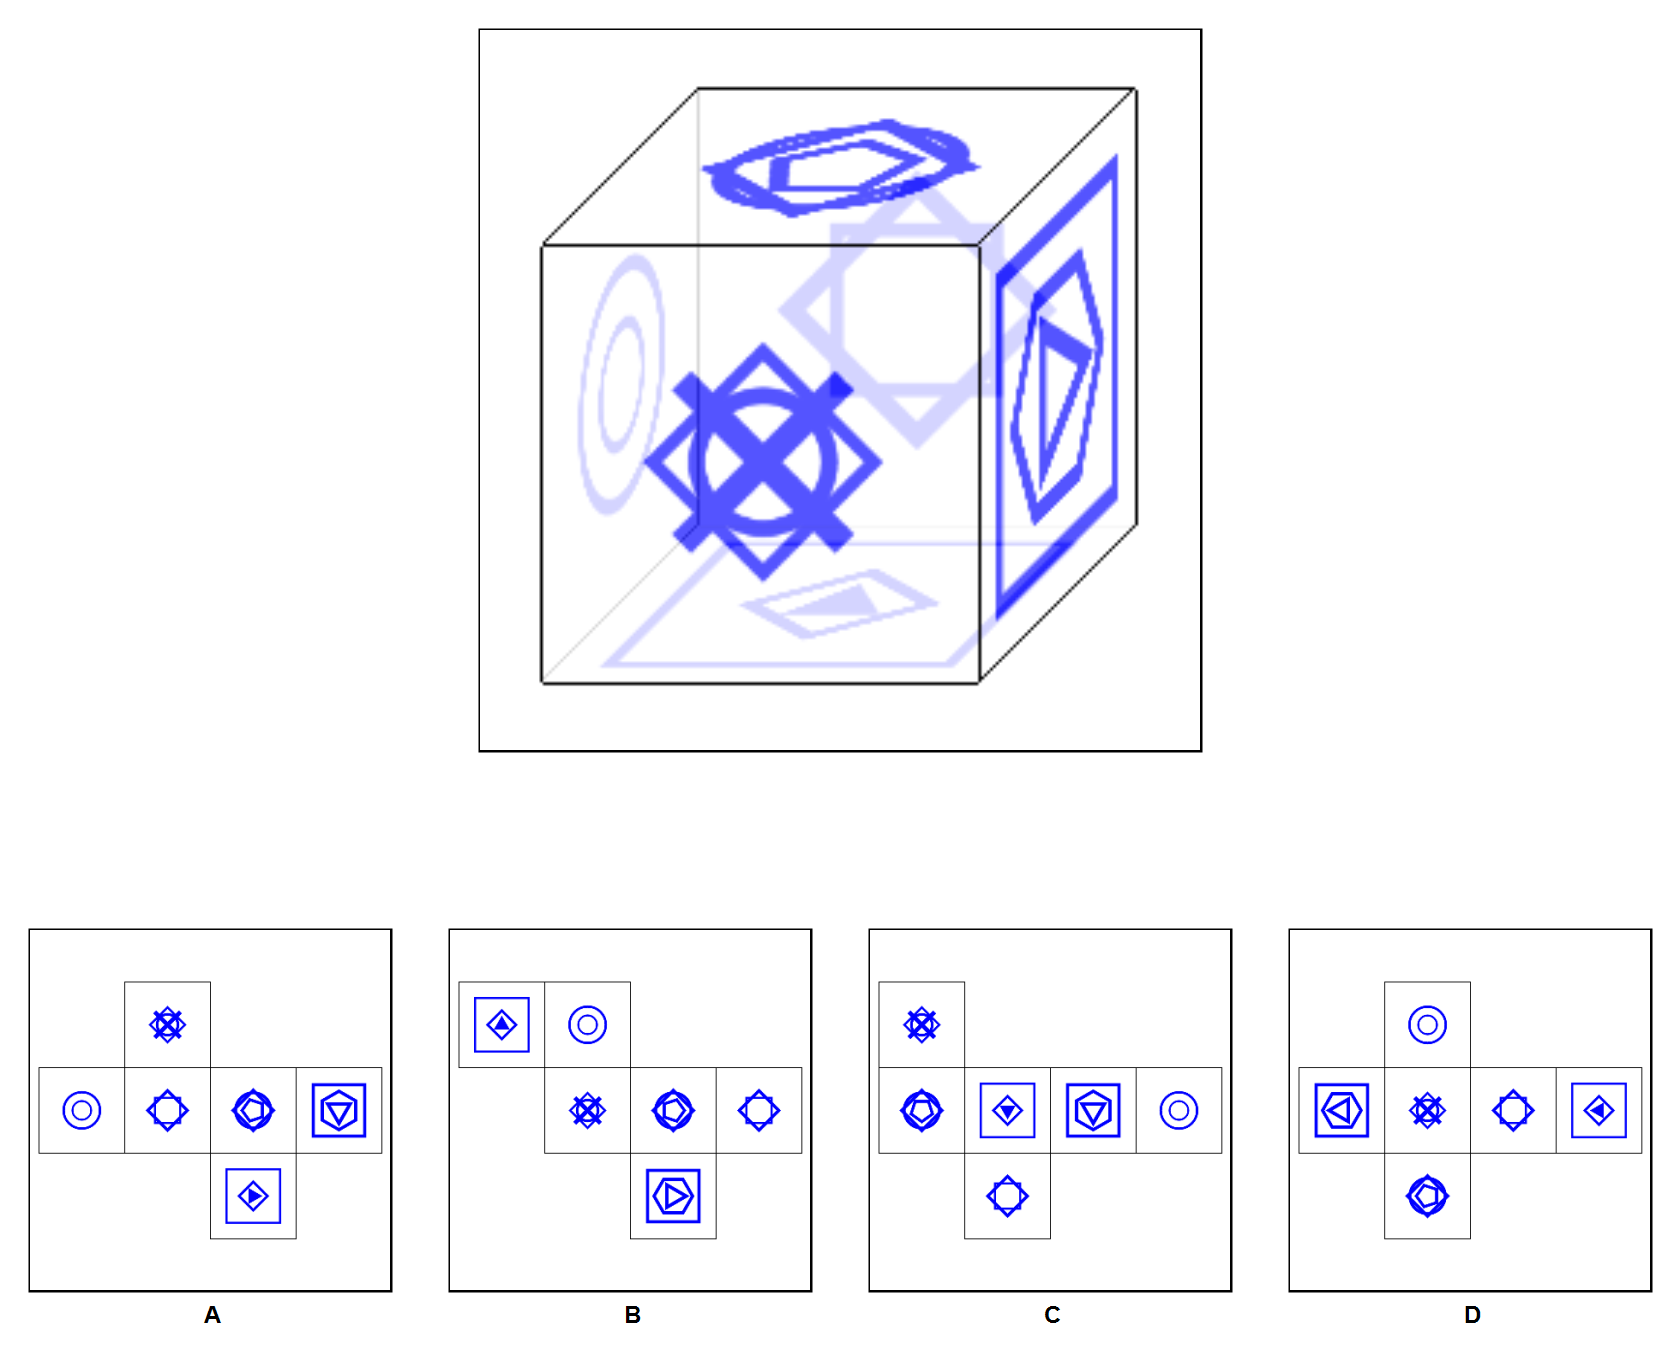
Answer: B